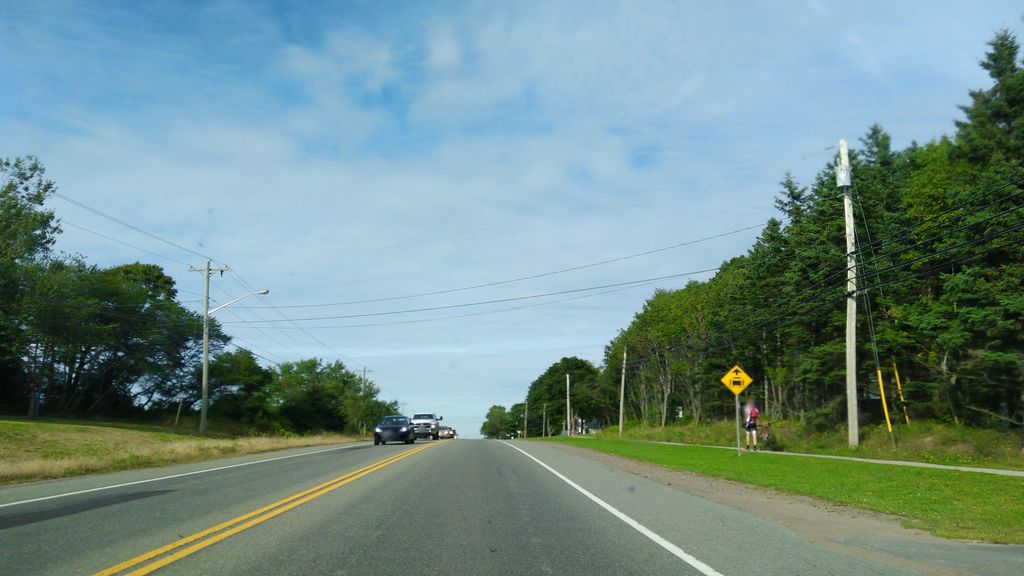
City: charlottetown